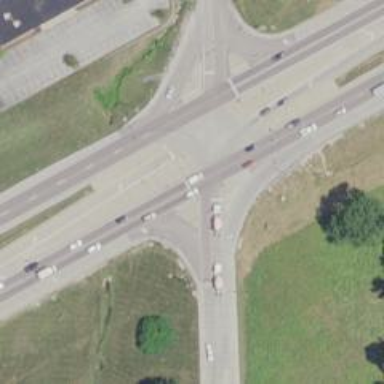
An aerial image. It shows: Trunk link highway.